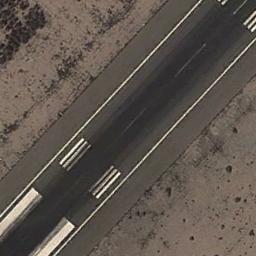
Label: runway